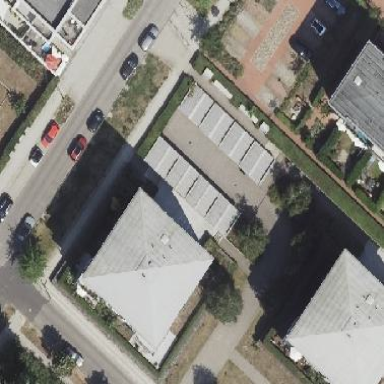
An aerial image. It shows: Carport structure.